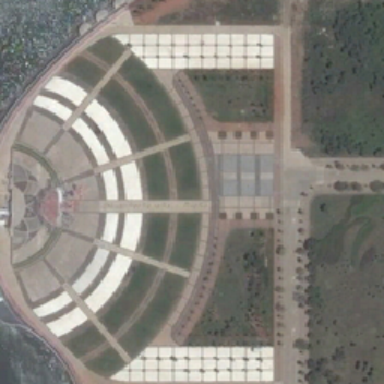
A square surrounded by trees is divided into many parts .